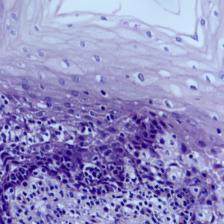
Diagnosis: OSCC